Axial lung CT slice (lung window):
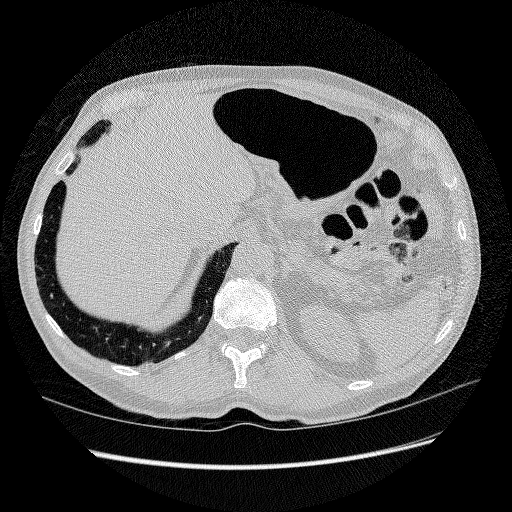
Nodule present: no